Interaction volume radius: 10 \u00c5
Interaction volume height: 25 \u00c5
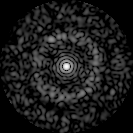
Disorder parameter: 0.8466